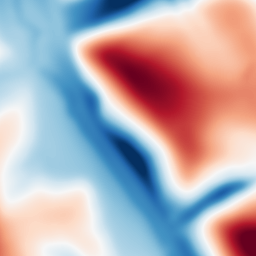
Category: multiscale
Decomposition family: dog
Decomposition parameters: sigma_low: 5
sigma_high: 50
Upsampling method: lanczos
Upsampling parameters: scale: 8
Upsampling scale: 8